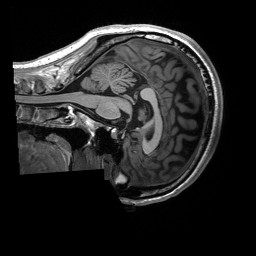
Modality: T1w
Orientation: sagittal
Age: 22
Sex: female
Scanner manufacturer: siemens
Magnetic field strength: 3 T
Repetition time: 2.53 s
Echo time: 0.00227 s